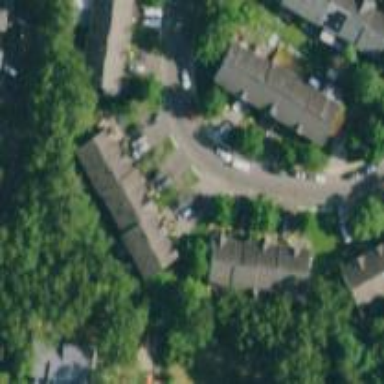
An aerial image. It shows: Living street.